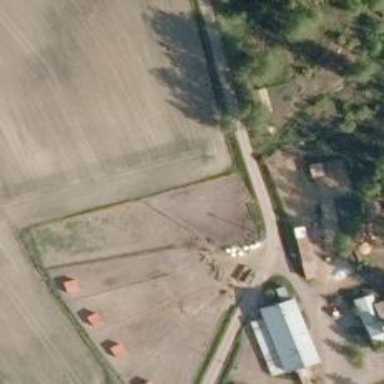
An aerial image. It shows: Fence surrounding area designated for animal keeping.